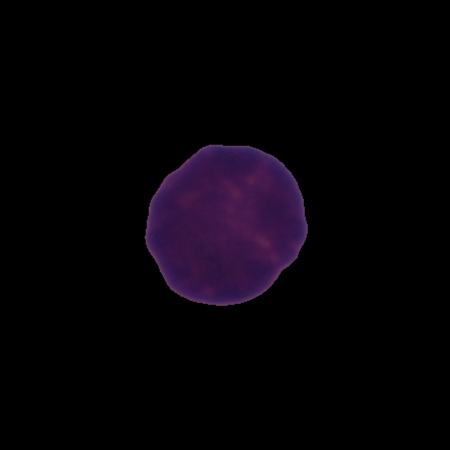
Label: healthy